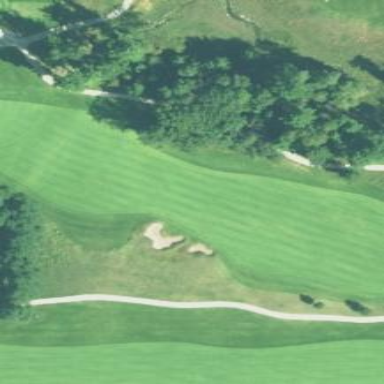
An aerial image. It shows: Golf fairway surrounded by grass.